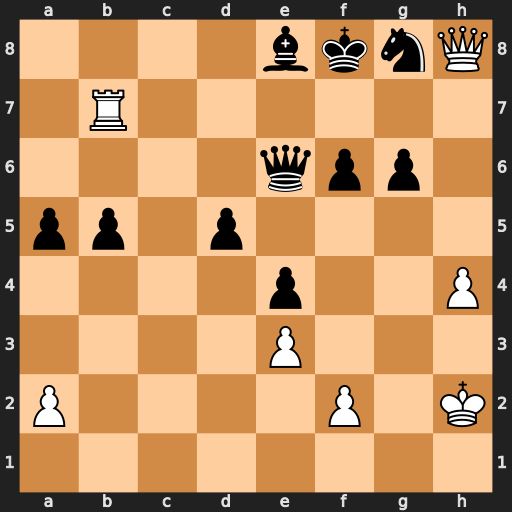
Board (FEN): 4bknQ/1R6/4qpp1/pp1p4/4p2P/4P3/P4P1K/8
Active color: w
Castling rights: -
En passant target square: -
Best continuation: Qg7#